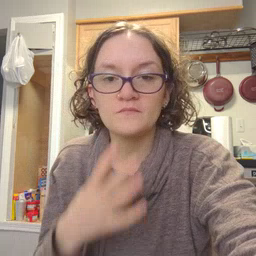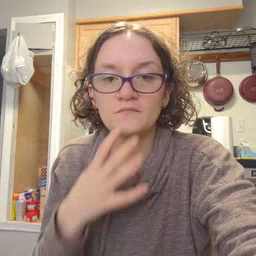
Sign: radio